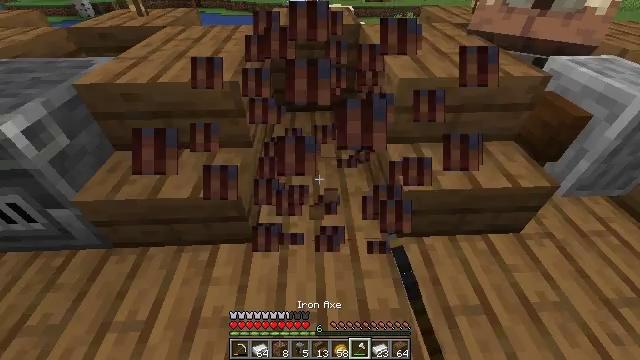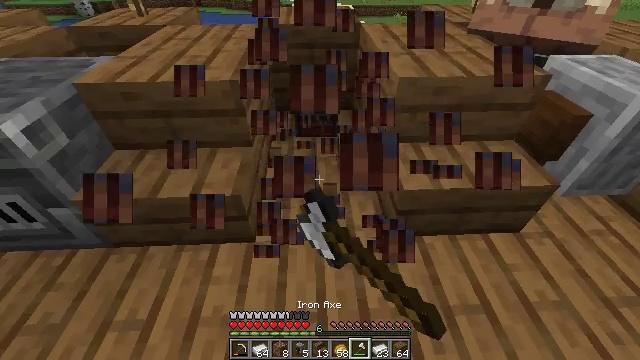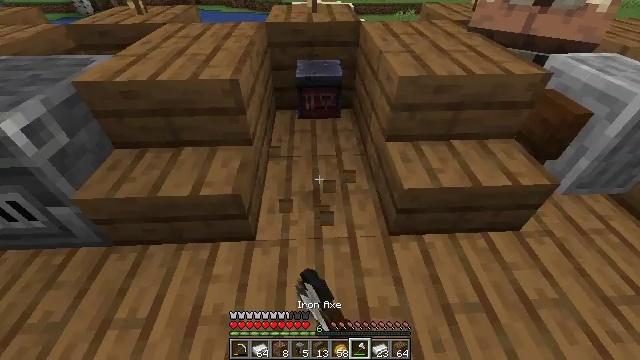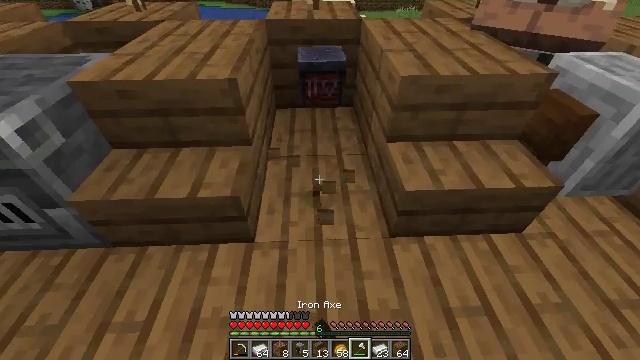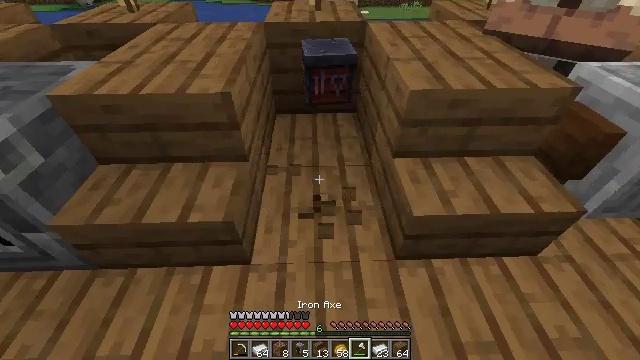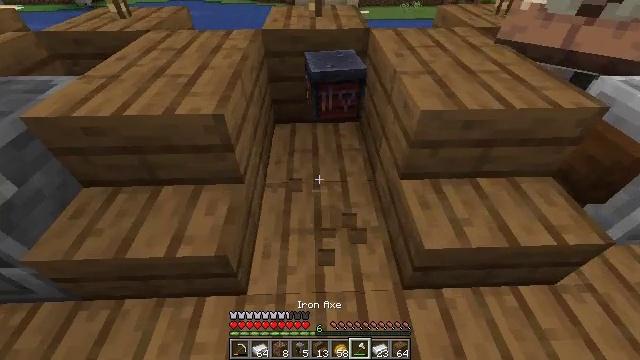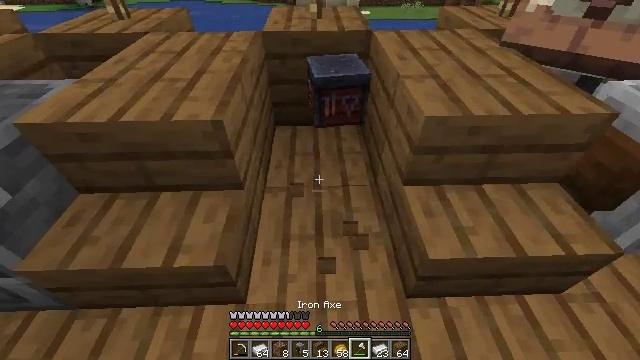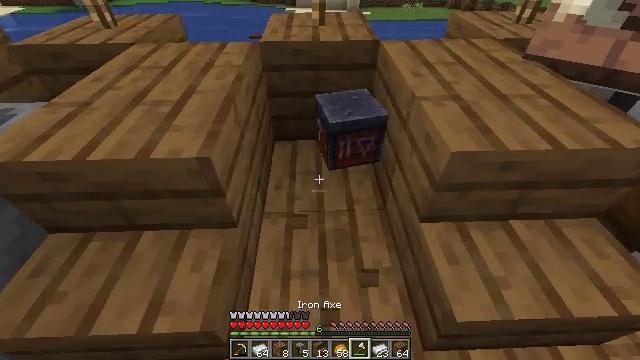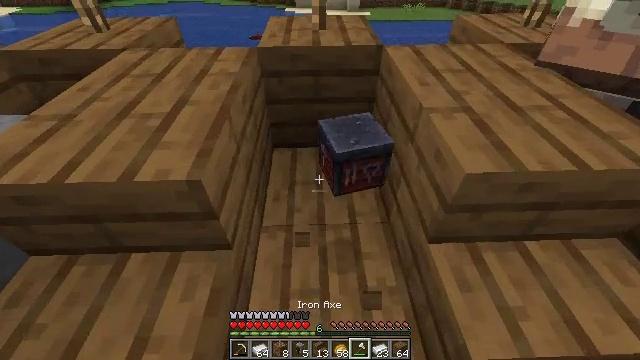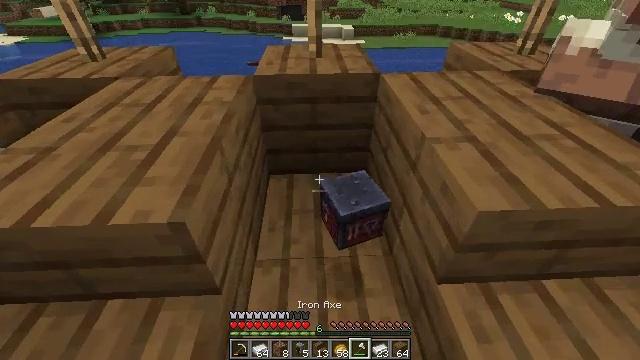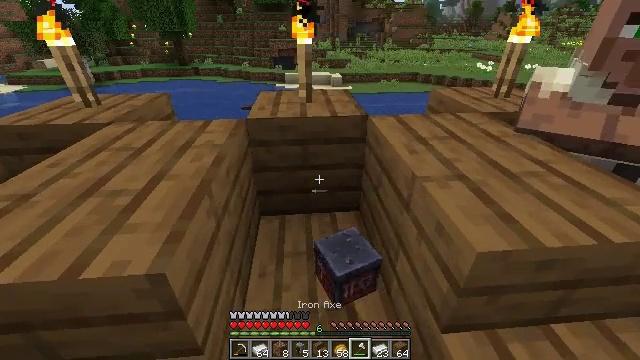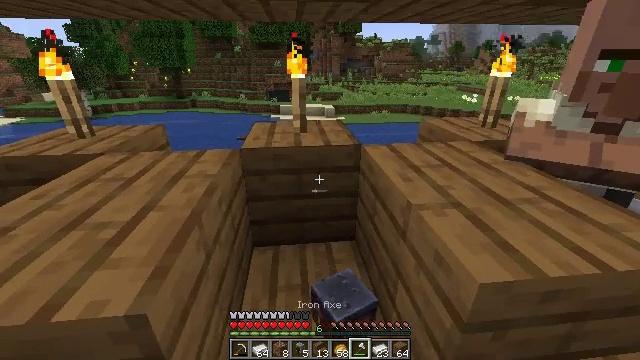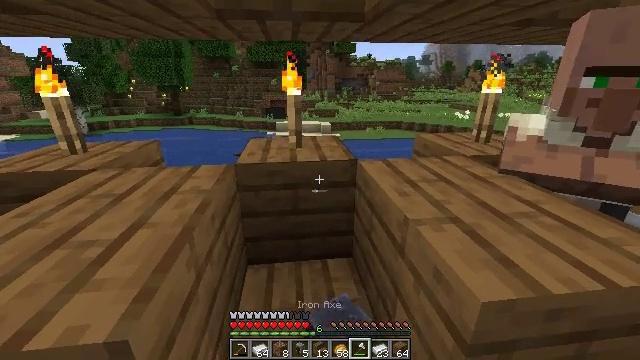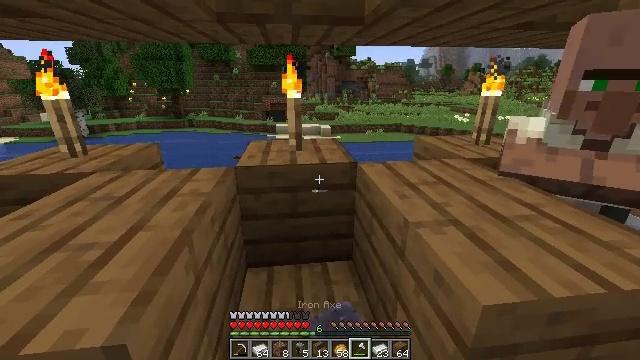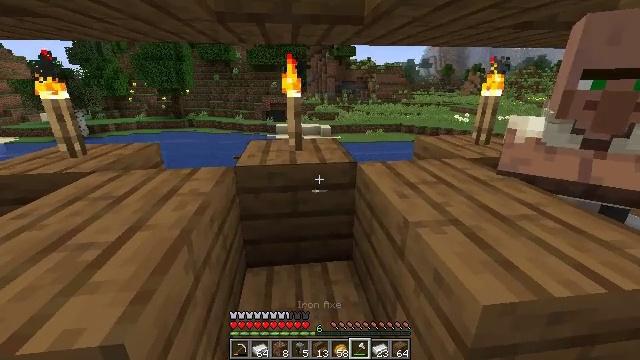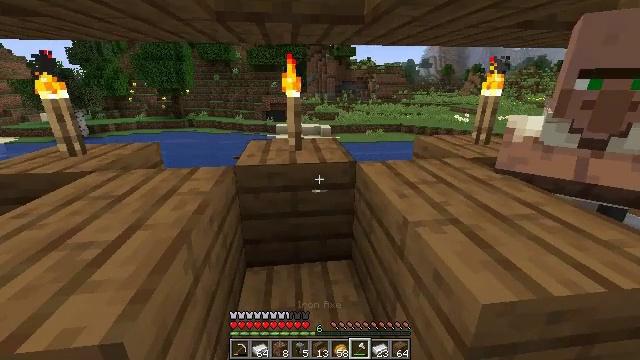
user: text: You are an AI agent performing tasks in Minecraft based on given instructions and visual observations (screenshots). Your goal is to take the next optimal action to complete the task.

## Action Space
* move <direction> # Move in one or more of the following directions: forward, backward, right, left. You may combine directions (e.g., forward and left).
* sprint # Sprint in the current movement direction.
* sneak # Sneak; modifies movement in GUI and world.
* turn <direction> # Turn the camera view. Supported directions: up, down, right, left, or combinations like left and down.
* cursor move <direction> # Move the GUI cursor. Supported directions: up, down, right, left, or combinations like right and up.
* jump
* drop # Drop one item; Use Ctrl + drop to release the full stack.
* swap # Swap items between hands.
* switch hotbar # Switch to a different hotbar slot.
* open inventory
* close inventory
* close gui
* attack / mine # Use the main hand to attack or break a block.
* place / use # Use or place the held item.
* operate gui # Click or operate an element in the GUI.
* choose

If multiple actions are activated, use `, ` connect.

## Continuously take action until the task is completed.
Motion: motion action
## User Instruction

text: Collect the blast furnace by mining it.
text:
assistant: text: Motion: attack / mine
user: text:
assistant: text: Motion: attack / mine
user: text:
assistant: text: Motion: move forward, attack / mine
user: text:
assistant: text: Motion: move forward, attack / mine
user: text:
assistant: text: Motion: move forward
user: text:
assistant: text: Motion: move forward
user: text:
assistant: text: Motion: move forward
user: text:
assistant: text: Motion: no_op
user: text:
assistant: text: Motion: turn up
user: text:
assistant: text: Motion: turn right and up
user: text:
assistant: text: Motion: turn right and up
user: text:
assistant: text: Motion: turn up
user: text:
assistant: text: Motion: no_op
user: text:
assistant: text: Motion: no_op
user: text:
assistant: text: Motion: no_op
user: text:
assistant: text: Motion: no_op
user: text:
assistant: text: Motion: no_op
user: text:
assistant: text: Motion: no_op
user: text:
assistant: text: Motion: no_op
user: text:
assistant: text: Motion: no_op
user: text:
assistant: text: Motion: no_op
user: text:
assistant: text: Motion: no_op
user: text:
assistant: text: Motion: no_op
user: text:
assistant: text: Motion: no_op
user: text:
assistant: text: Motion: move left
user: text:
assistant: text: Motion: move left, turn left and down
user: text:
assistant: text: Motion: move left, turn left and down
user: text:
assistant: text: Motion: move left, turn left and down
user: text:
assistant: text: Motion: move left, turn left
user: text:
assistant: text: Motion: move left